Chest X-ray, AP view. Patient: 54 years old, sex M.
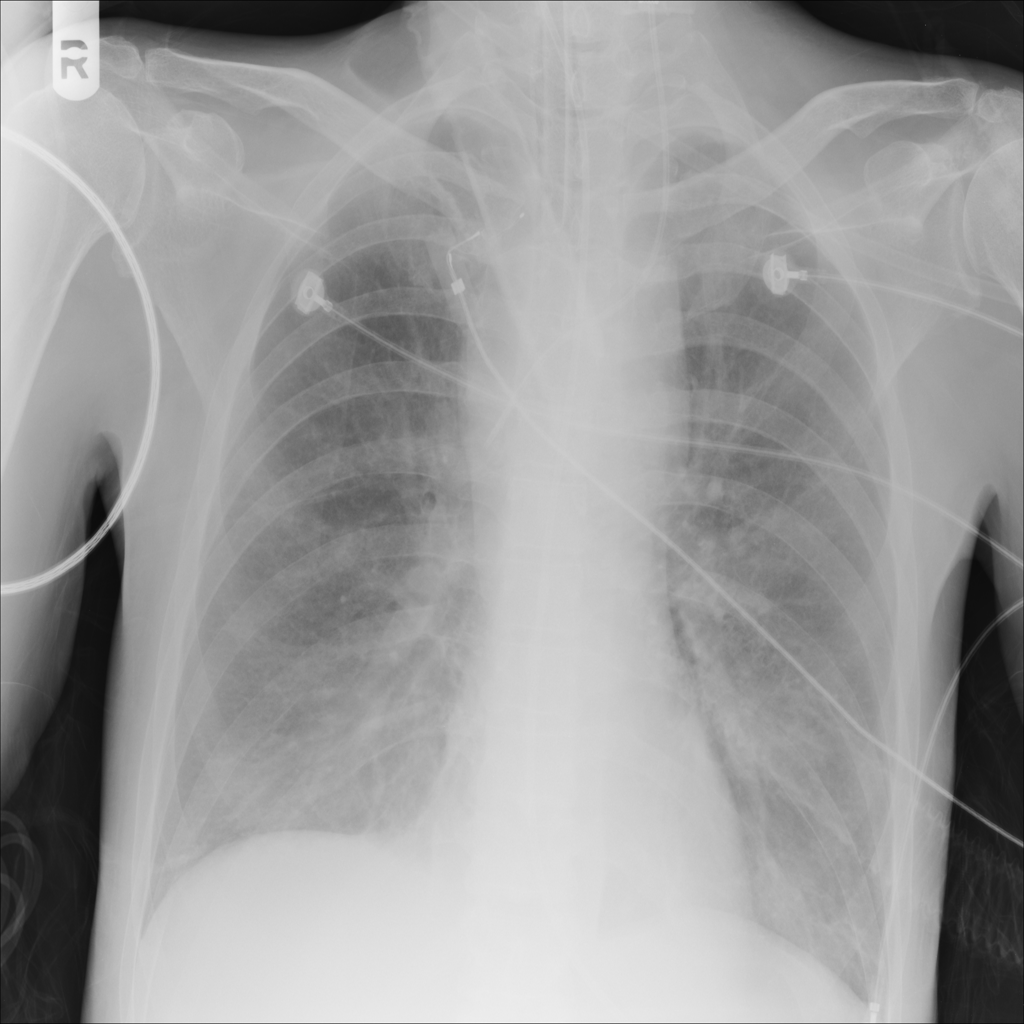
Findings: Mass